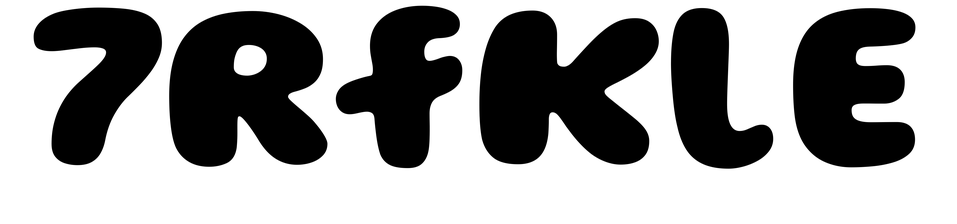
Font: Gluten_ExtraBold